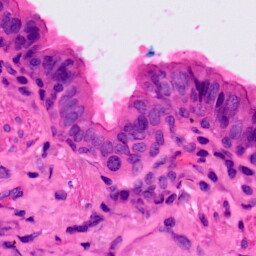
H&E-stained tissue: Lung